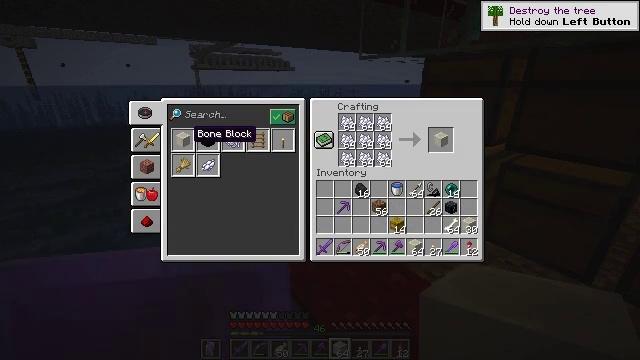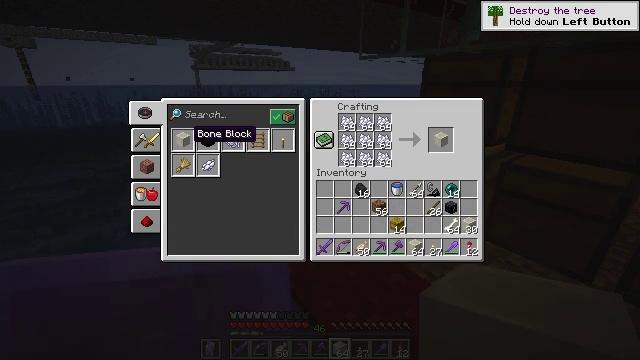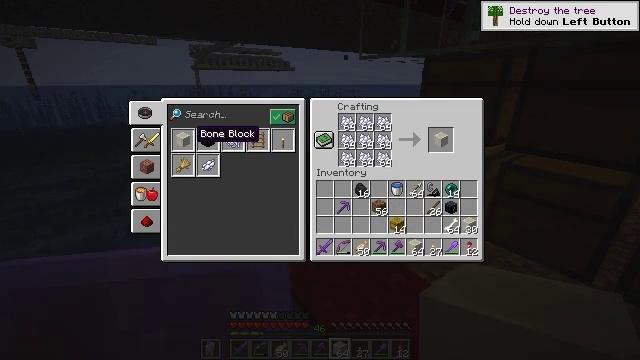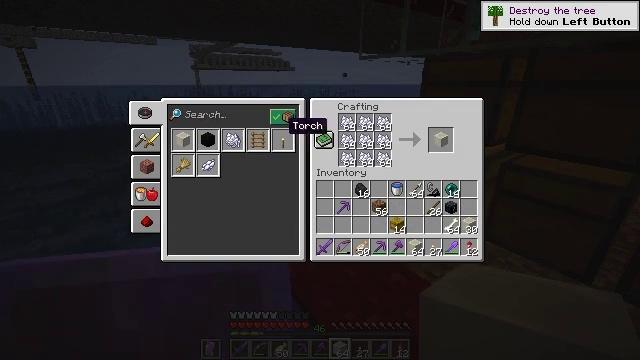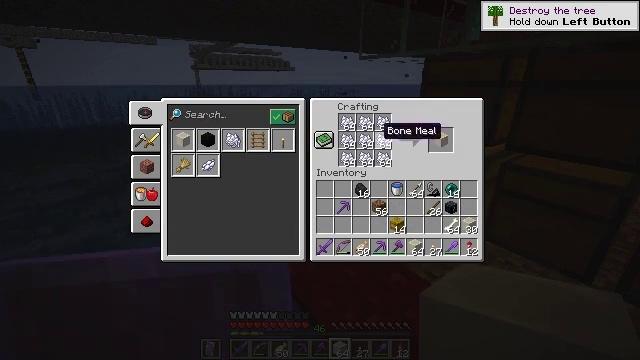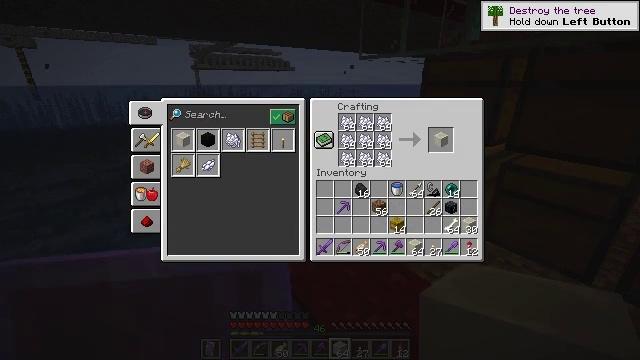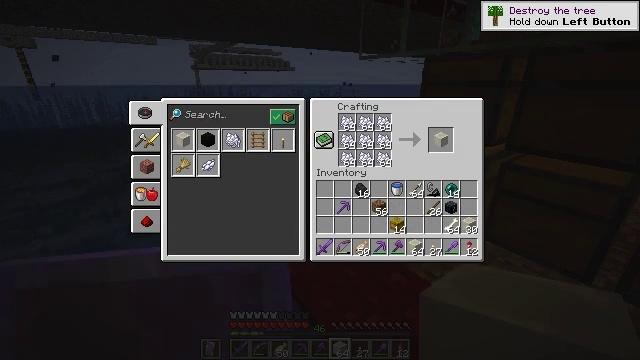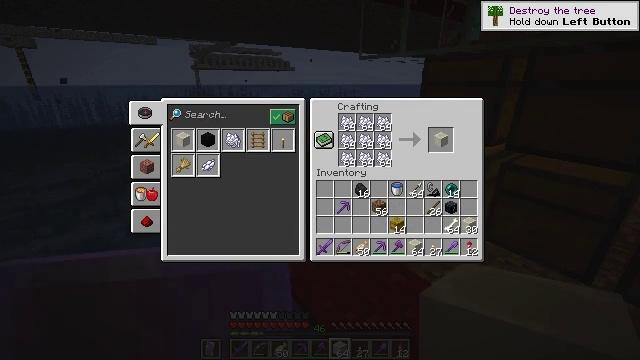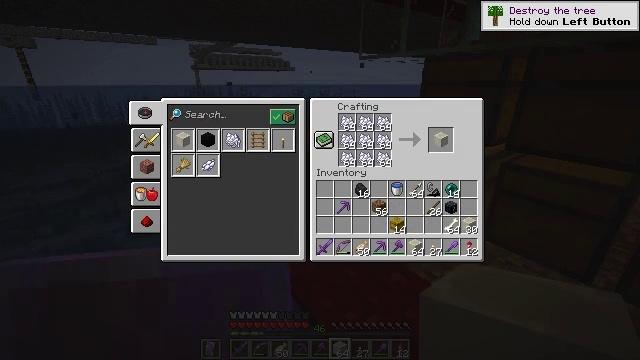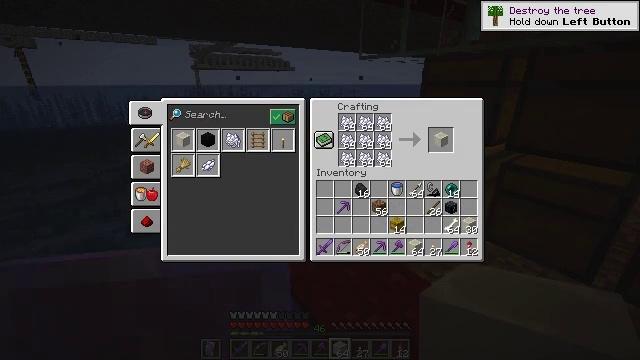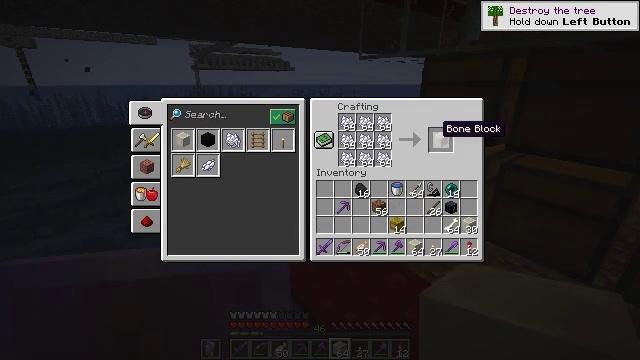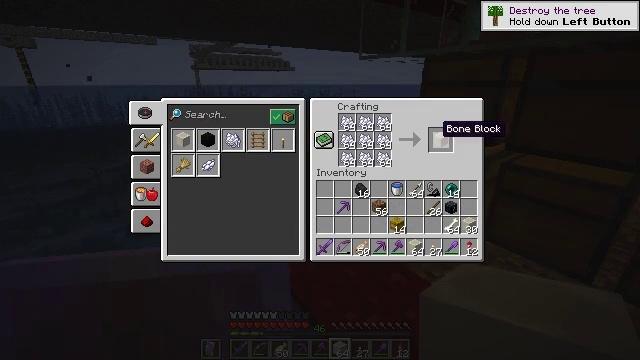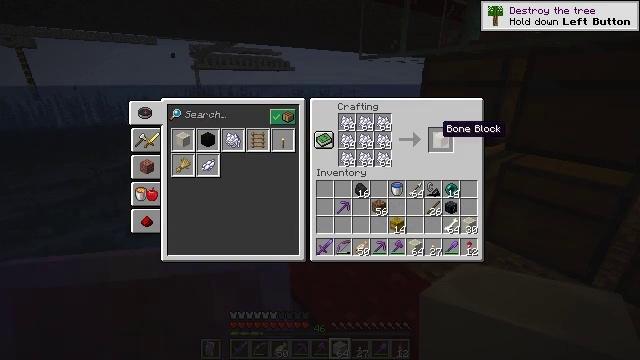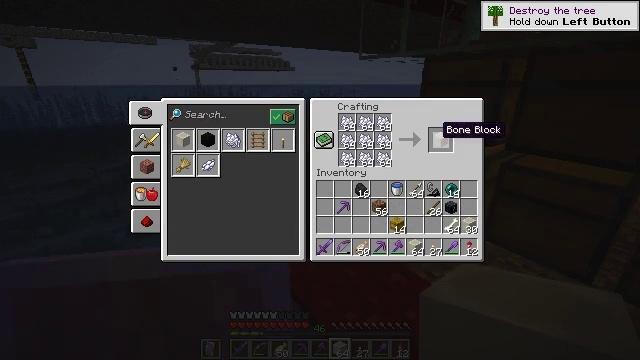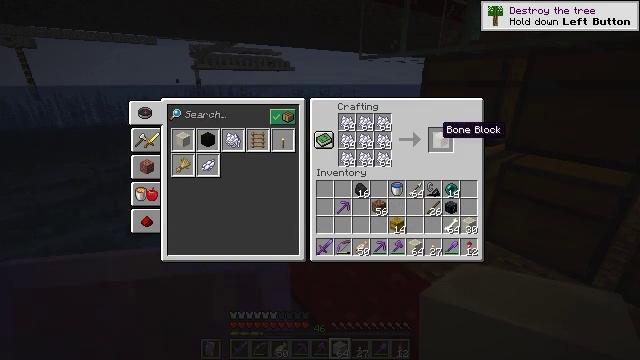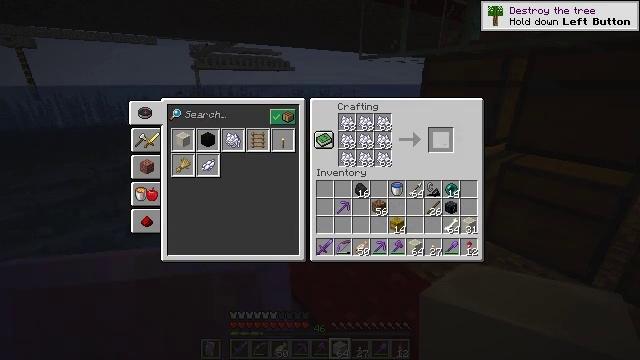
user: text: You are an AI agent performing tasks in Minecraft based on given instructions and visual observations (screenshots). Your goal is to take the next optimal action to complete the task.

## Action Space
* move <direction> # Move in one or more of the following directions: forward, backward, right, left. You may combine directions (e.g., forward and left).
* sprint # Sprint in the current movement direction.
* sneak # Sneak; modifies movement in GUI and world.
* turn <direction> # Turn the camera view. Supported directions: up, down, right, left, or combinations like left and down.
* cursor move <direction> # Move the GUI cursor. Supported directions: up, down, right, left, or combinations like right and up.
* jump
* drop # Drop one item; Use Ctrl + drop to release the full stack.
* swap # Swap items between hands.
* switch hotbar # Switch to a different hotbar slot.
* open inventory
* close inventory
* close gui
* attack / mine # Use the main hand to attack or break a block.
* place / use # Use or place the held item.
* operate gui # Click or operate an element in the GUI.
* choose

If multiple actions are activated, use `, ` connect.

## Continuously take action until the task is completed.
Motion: motion action
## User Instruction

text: Make a bone block in the crafting grid.
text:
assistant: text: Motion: sneak, operate gui
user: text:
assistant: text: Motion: sneak
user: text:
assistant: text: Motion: sneak, cursor move right and up
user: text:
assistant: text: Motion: sneak, cursor move right
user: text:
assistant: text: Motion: sneak, cursor move right
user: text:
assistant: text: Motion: sneak
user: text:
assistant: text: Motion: sneak, cursor move right
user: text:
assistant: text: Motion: sneak
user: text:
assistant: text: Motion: sneak, cursor move right
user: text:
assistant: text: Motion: sneak
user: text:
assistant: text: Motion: sneak
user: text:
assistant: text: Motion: sneak
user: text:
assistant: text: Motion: sneak
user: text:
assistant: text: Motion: sneak
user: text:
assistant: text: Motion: sneak, operate gui
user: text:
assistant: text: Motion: sneak, operate gui
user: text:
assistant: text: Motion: sneak, operate gui
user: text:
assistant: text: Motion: sneak, operate gui
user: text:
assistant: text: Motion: sneak, operate gui
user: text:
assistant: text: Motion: sneak, operate gui